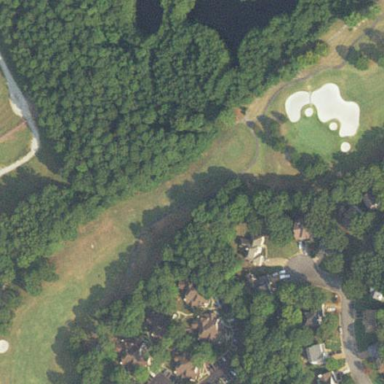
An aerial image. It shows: Grass area designated as golf tee.